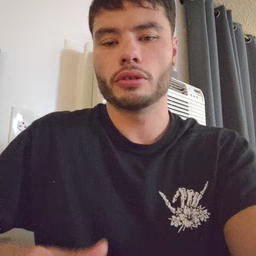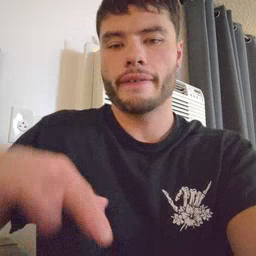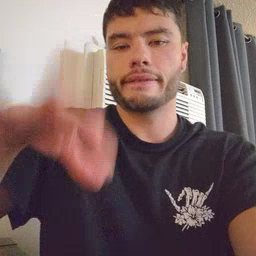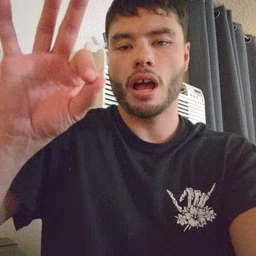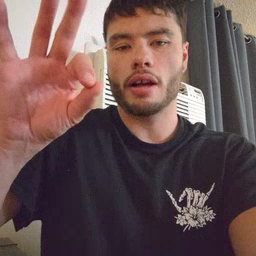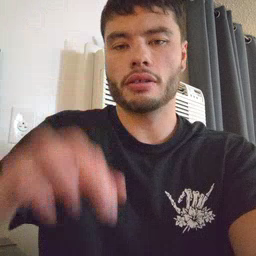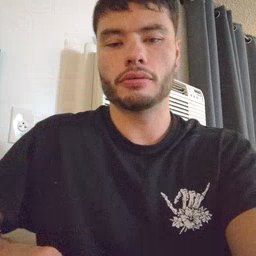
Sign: find